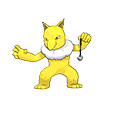
Pok\u00e9mon: hypno